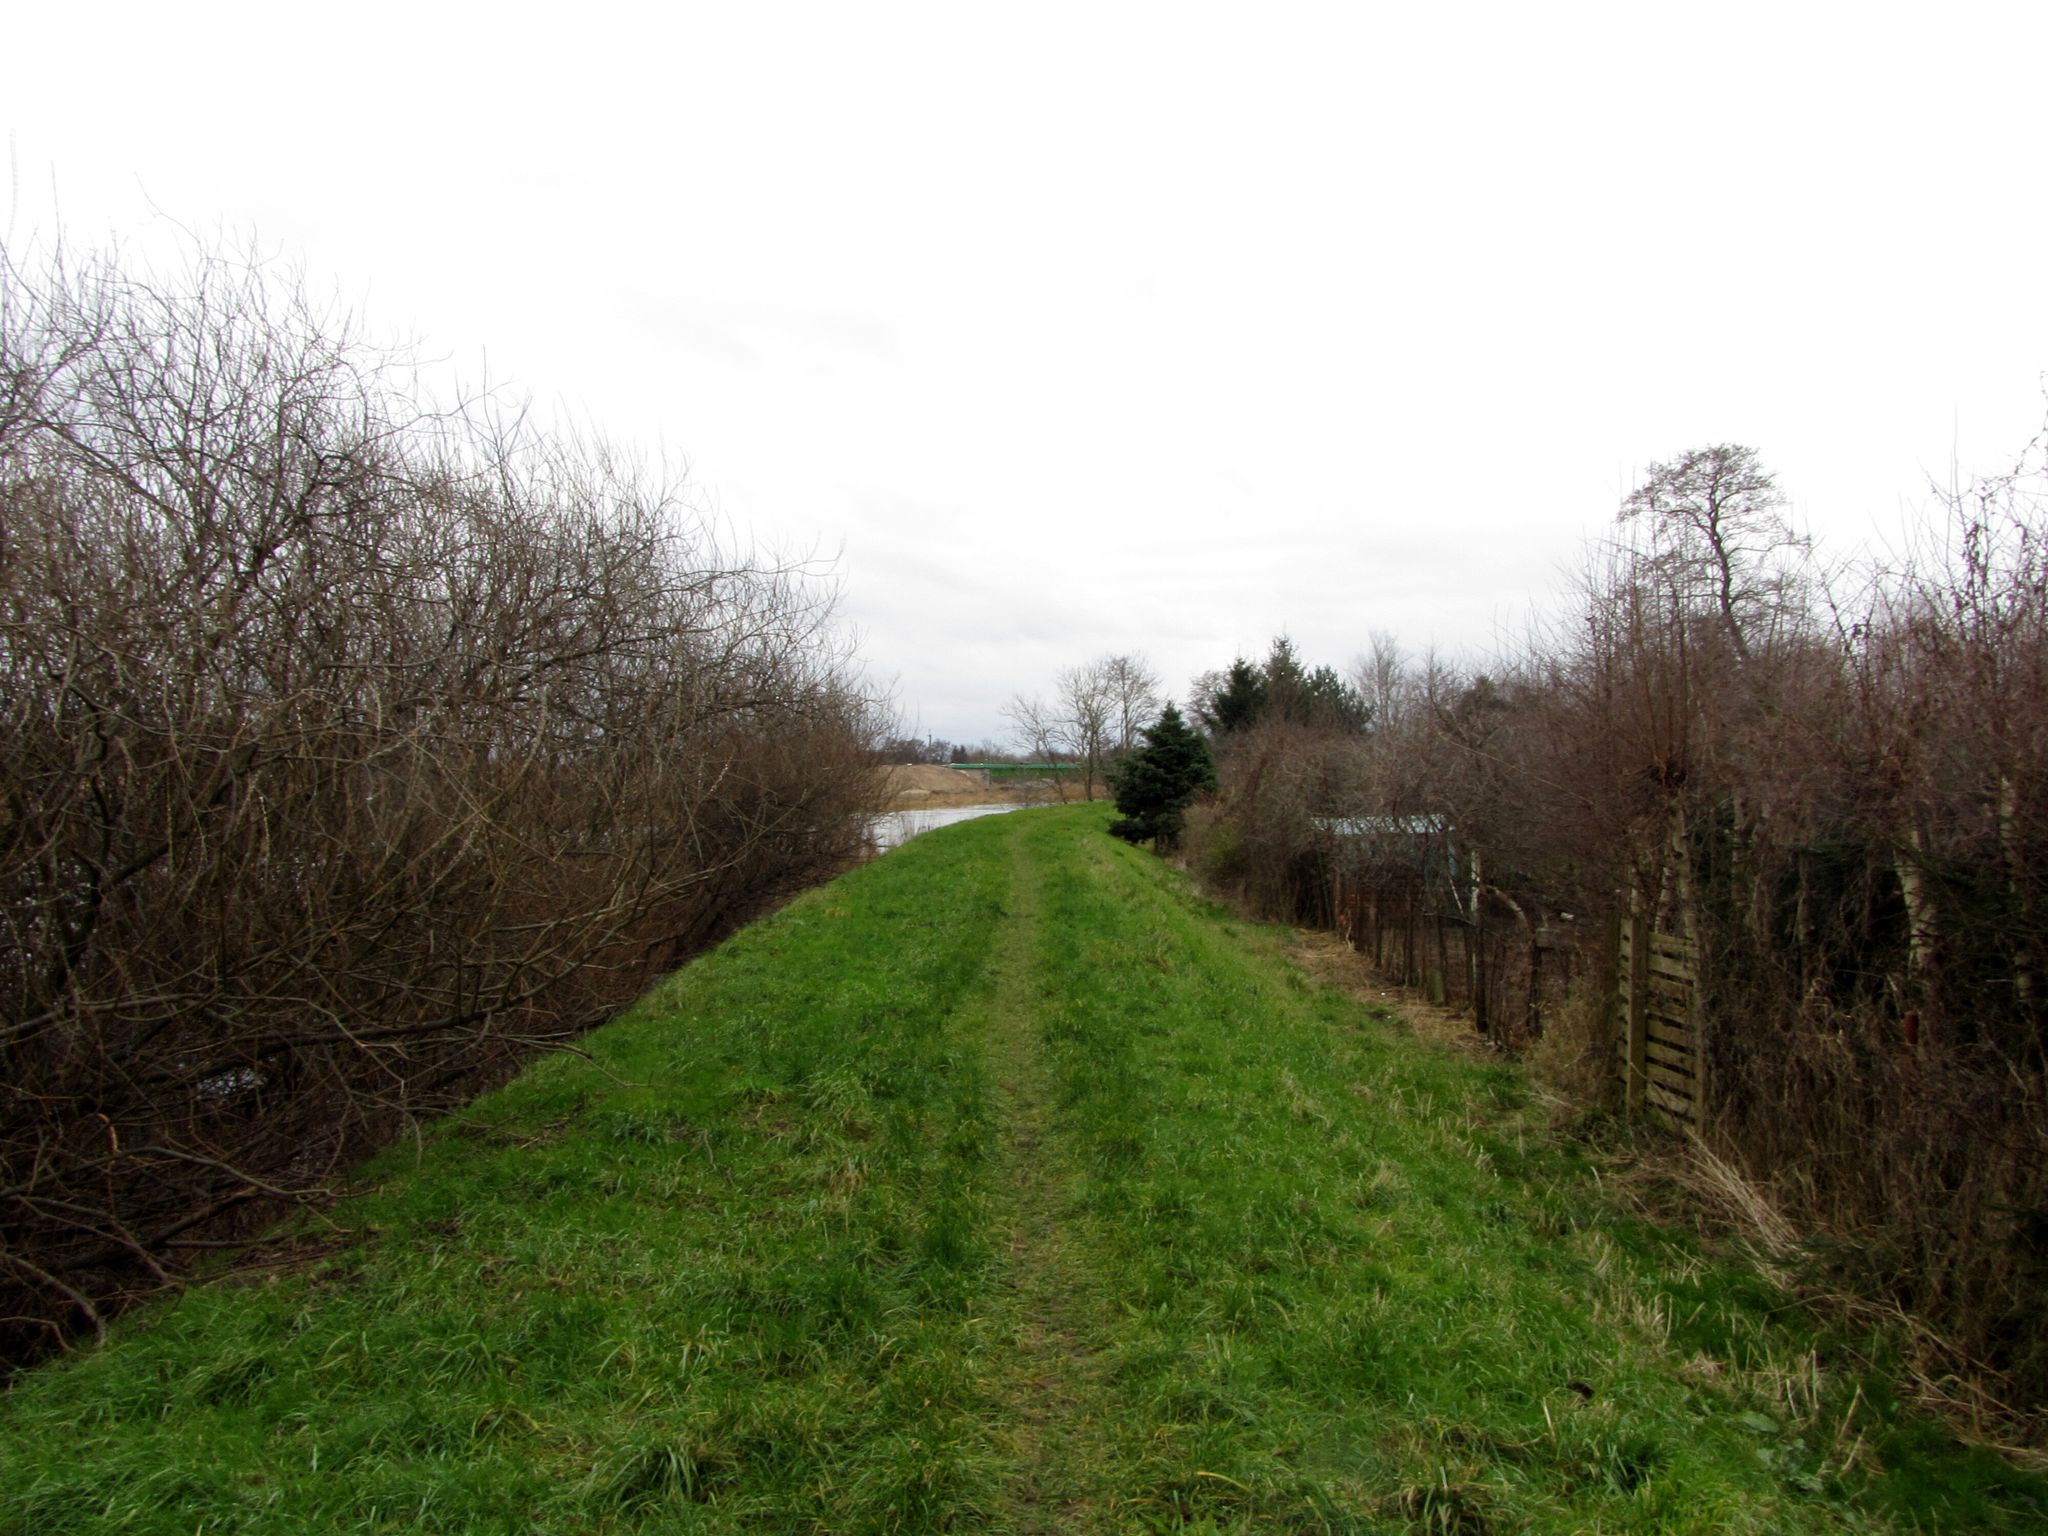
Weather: cloudy
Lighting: day
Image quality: slightly poor
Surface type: fields
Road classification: track, path
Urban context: dense urban cluster
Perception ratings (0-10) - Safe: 3.37, Lively: 1.35, Beautiful: 9.7, Boring: 8.9, Depressing: 4.16, Wealthy: 3.34